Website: macys
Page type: billing-address
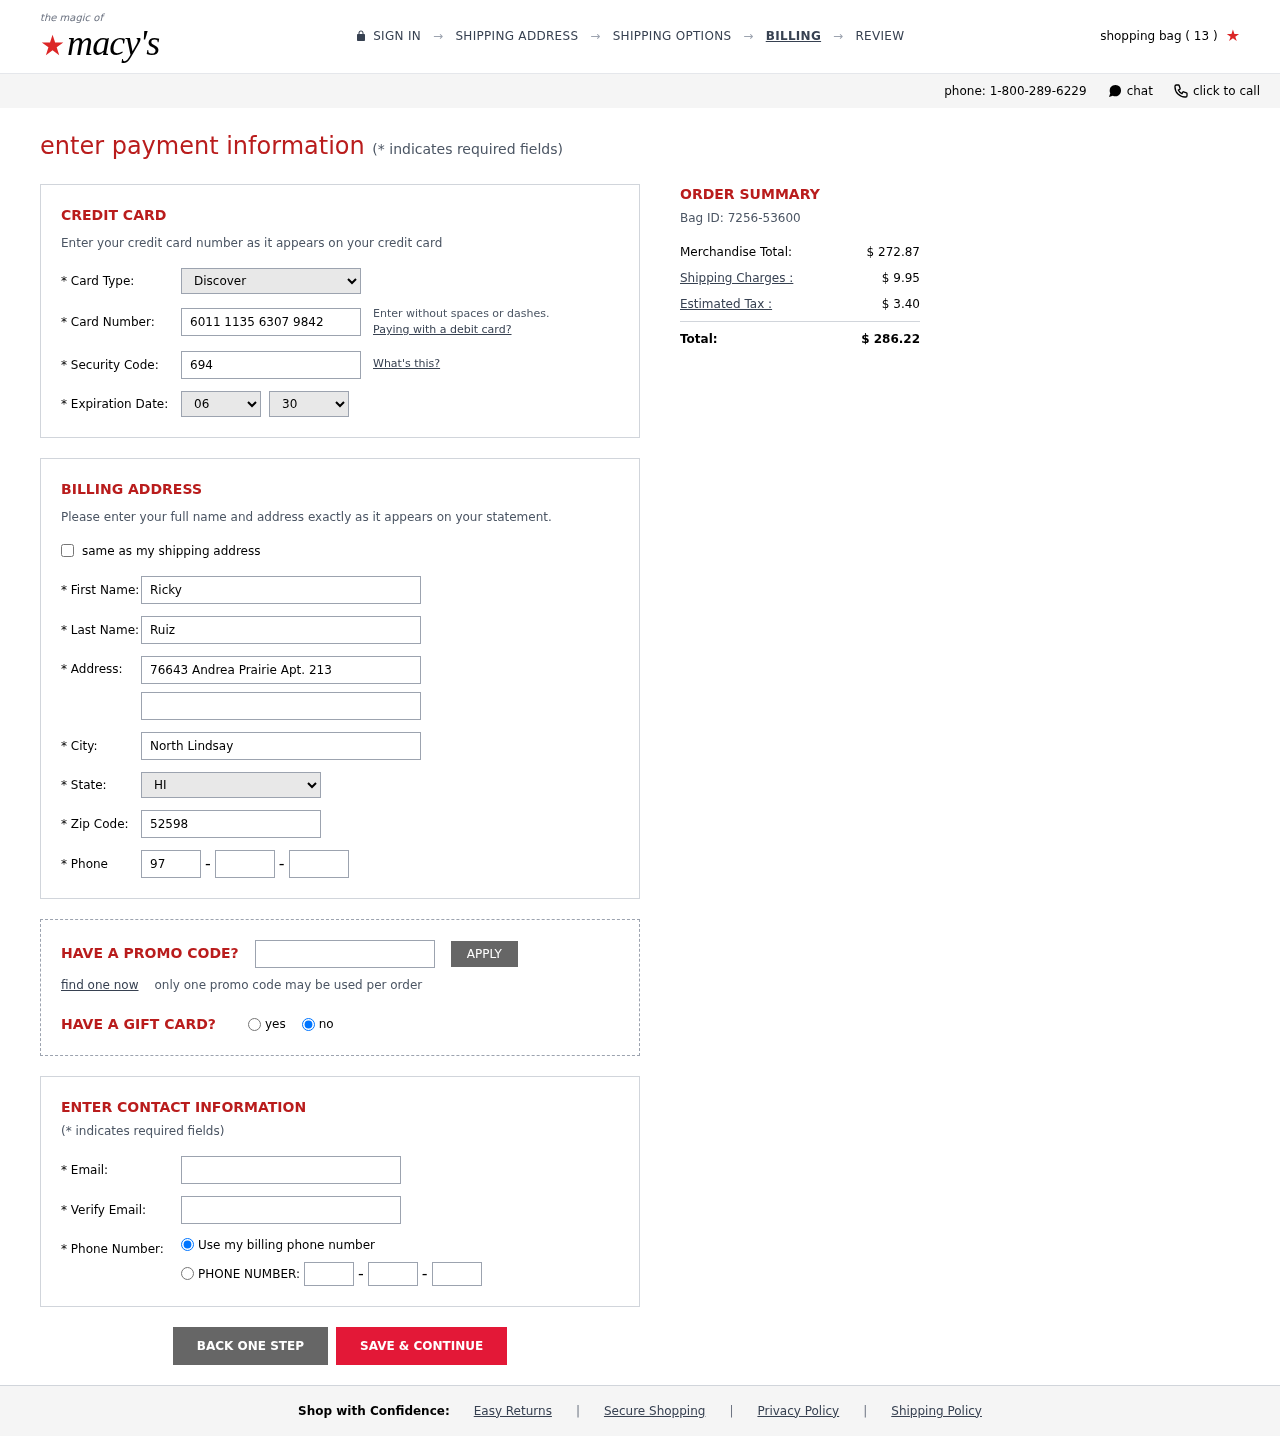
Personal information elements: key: PII_CARD_CVV
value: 694
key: PII_CARD_EXPIRY_MONTH
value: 06
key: PII_CARD_EXPIRY_YEAR
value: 30
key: PII_CARD_NUMBER
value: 6011 1135 6307 9842
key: PII_CARD_TYPE
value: Discover
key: PII_CITY
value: North Lindsay
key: PII_EMAIL
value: ricky.ruiz@yahoo.com
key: PII_FIRSTNAME
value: Ricky
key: PII_LASTNAME
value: Ruiz
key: PII_PHONE_AREA
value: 975
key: PII_PHONE_PREFIX
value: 985
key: PII_PHONE_SUFFIX
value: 8828
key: PII_POSTCODE
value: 52598
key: PII_STATE_ABBR
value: HI
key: PII_STREET
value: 76643 Andrea Prairie Apt. 213
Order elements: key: ORDER_NUM_ITEMS
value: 13
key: ORDER_ID
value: Bag ID: 7256-53600
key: ORDER_SUBTOTAL
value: $ 272.87
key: ORDER_SHIPPING_COST
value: $ 9.95
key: ORDER_TAX
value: $ 3.40
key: ORDER_TOTAL
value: $ 286.22